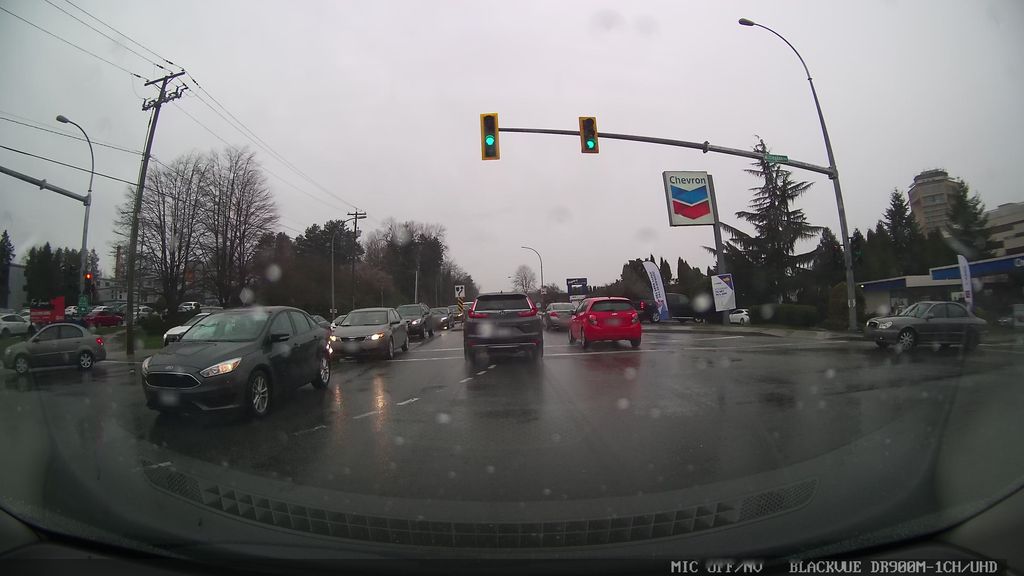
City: vancouver